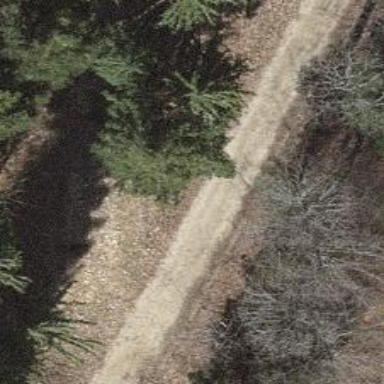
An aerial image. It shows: Well-maintained track road with grade 1 tracktype.